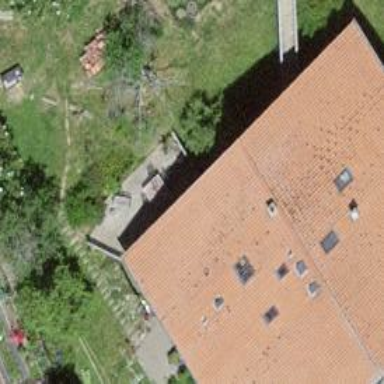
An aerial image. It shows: Residential building.